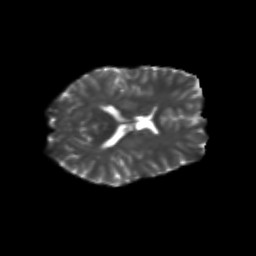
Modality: T2w
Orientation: axial
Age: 26
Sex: female
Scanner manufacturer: siemens
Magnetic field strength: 3 T
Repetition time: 3.5 s
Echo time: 0.104 s